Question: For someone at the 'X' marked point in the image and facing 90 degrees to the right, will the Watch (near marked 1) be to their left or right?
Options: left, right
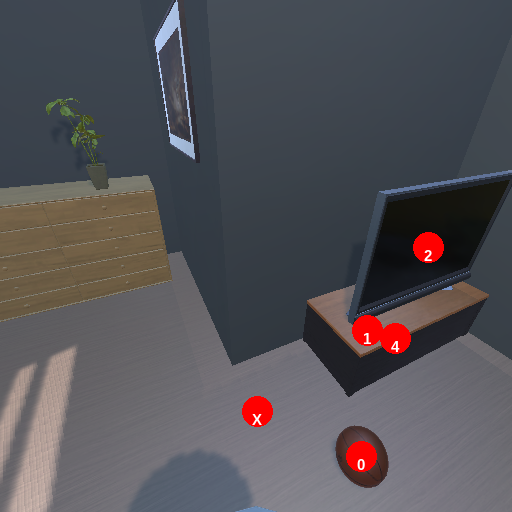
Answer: left